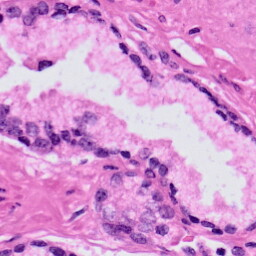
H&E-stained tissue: Prostate